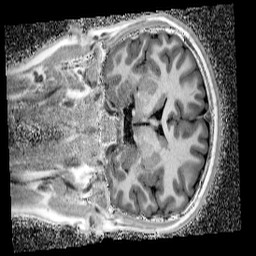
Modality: UNIT1_denoised
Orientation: coronal
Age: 11
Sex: male
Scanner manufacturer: siemens
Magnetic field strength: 3 T
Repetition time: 4 s
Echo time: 0.00299 s